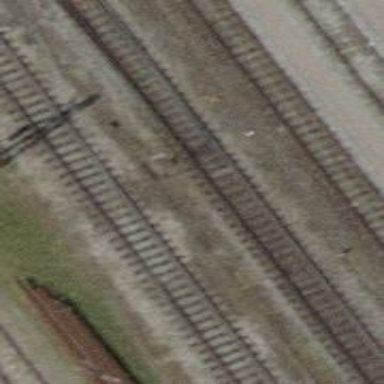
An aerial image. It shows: Railway switch with the turnout on the left side.